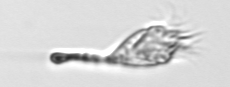
Label: Paratontonia_gracillima